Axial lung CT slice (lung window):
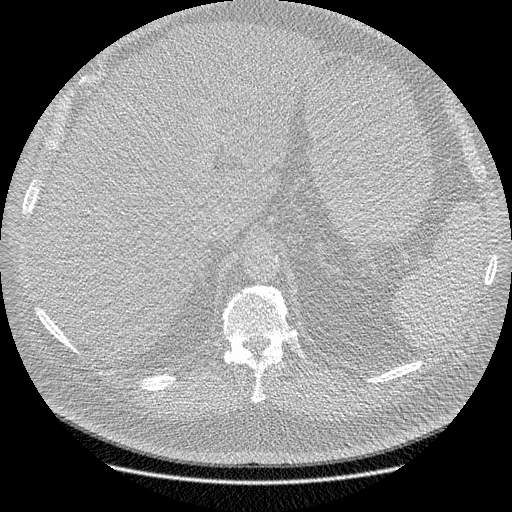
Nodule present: no